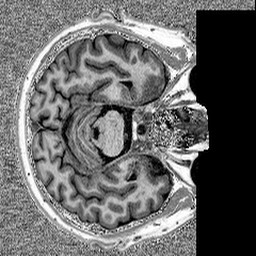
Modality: MP2RAGE
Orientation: axial
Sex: male